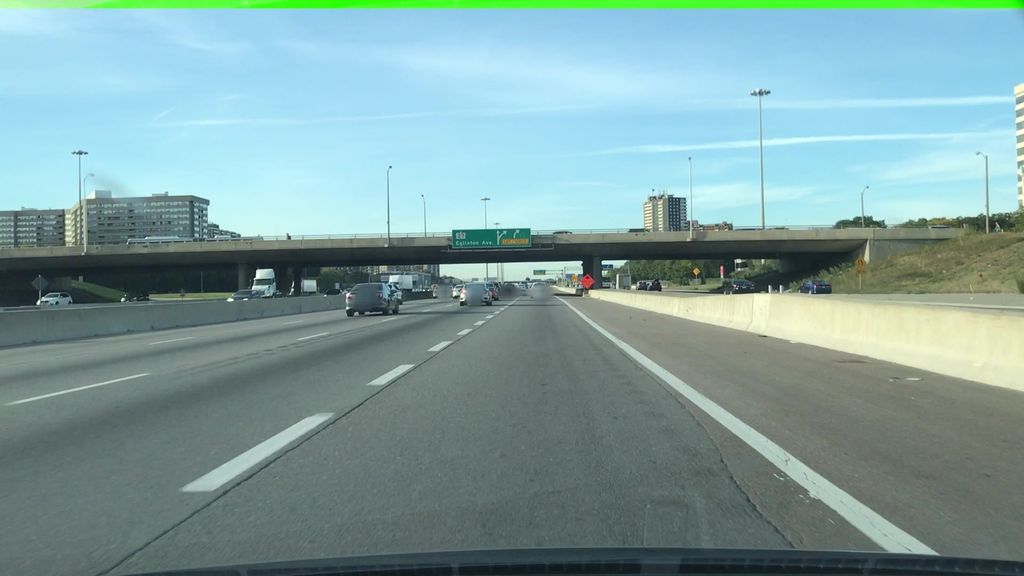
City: toronto